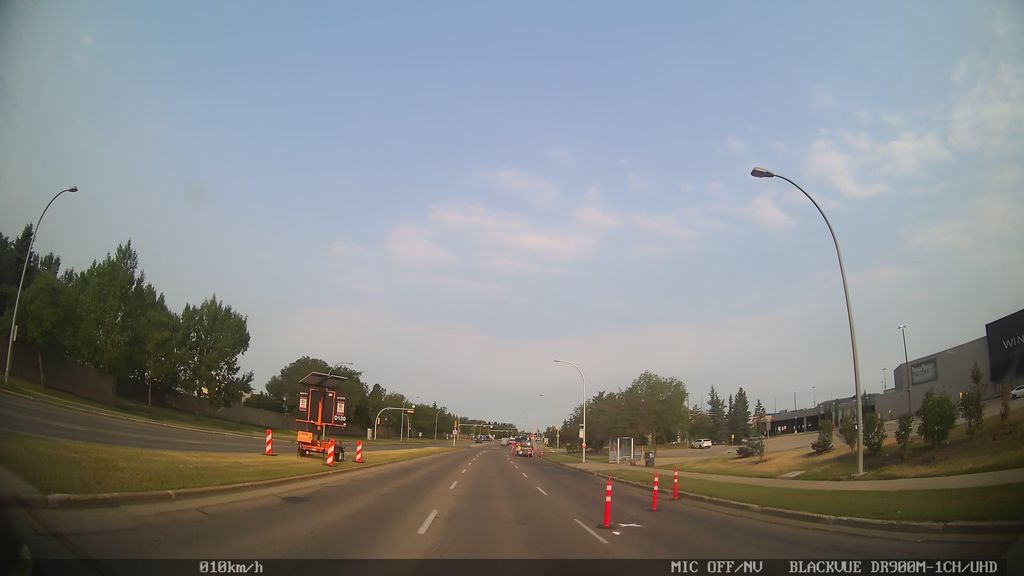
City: edmonton